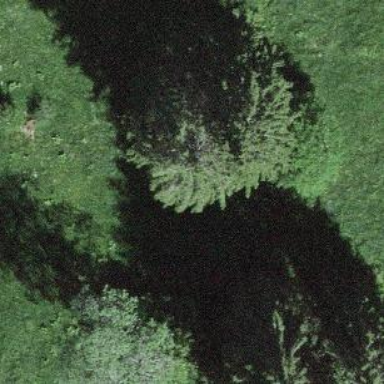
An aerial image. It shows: Forest with needle-leaved trees.